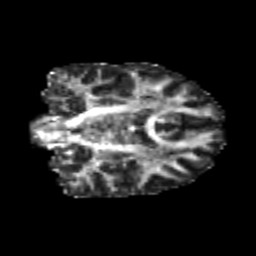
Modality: FA
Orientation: coronal
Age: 20
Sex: female
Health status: healthy
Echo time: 0.074 s